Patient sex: M
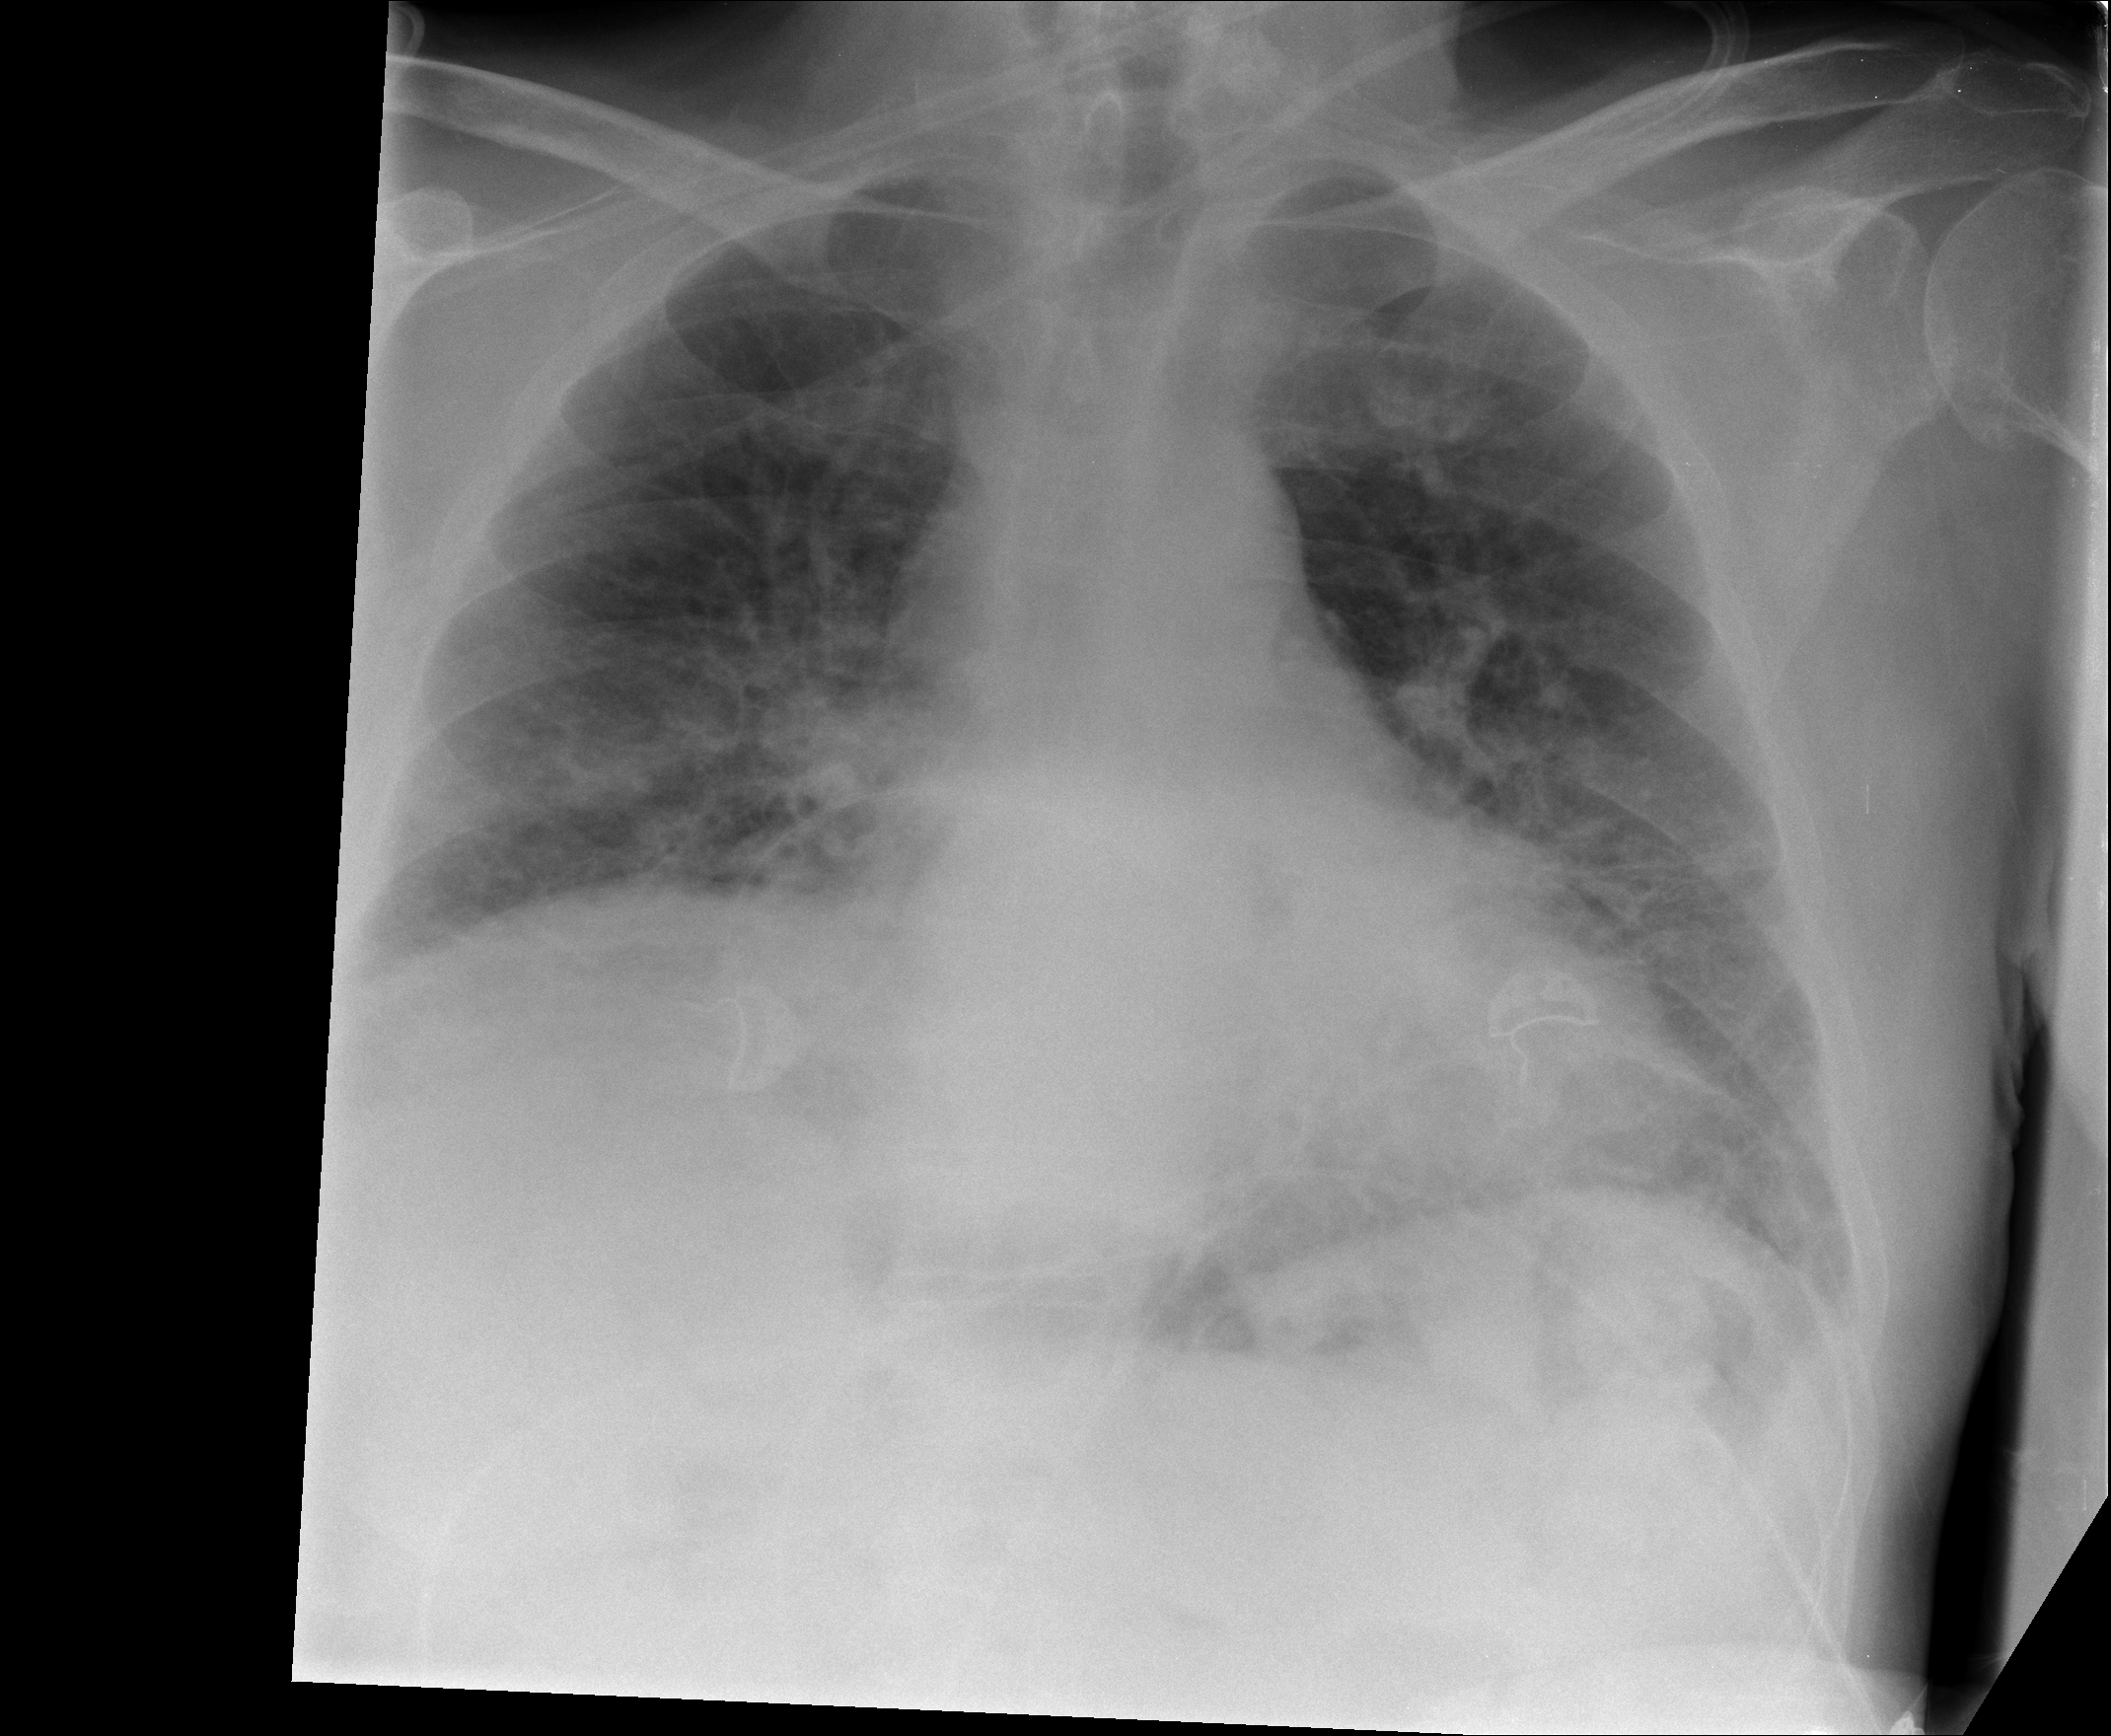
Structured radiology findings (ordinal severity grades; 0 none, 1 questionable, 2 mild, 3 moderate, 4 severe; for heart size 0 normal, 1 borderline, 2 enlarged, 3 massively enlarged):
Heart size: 1
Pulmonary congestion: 2
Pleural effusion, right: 0
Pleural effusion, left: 0
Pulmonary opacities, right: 2
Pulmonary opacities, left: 2
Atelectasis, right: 2
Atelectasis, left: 2